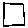
Label: square